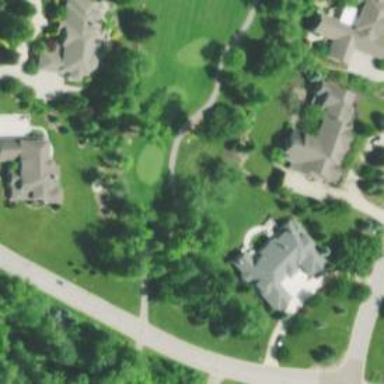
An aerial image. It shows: Grass area designated as golf tee.